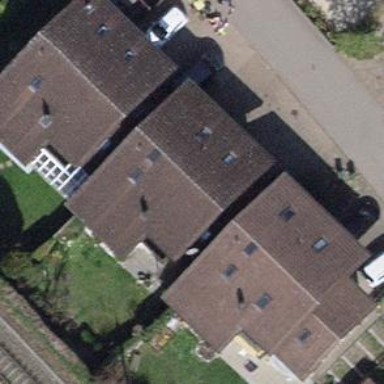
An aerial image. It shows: Terrace building.